Question: Is it possible to generate a series of objects outside of the screen, and then making those objects move inwards? I am creating a live-wall paper with circles that start outside of the screen, and move inwards and bounce off the walls. I have created an illustration to better describe what i mean:

The 2 Issues im facing are:
- -
How can i achieve this?
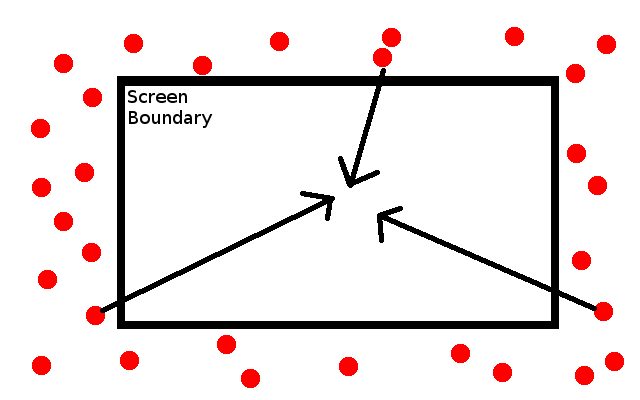
Answer: One solution to this problem would be to create a class which would contain following attributes:
- <URL>- -
Then you could create objects with coordinates:
-
and/or
-
and give them appropriate speed (so they move towards the screen boundaries).
In each step you would:
- -
The offset of object's coordinates depends on time step between each two redraws. It's up to you how you want to evaluate it.
Until an object reaches screen boundaries it will be drawn outside the screen and not visible.
To draw the objects on canvas you could extend <URL>.
If an object reaches the screen boundary from its inside (i.e. when its X is in range [0, screenWidth] and its Y is in range [0, screenHeight]) you can negate its speed (in X or Y direction, depending on which boundary has been reached) so it would go in the other direction (like in an elastic collision with a wall).
You can adjust speedX and speedY minimum and maximum values to see which give the most satisfying results.